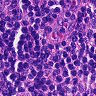
Metastatic tissue present: no